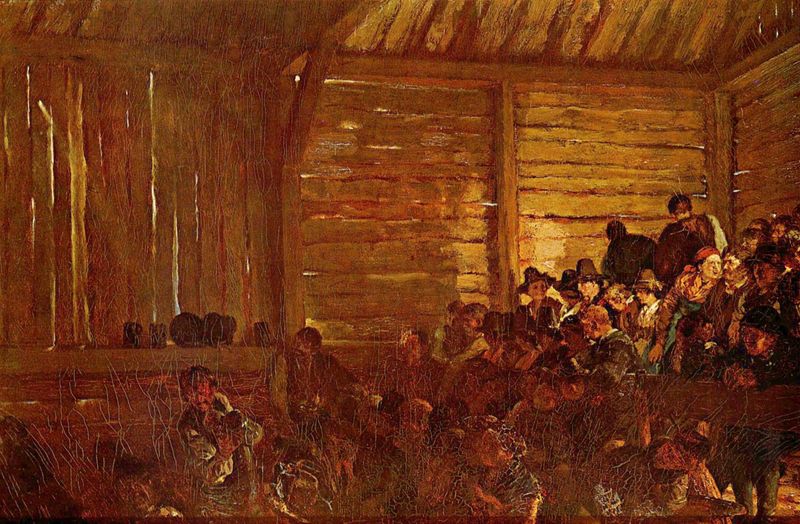
Titel: Bauerntheater in Tirol
Künstler: Adolph Menzel
Standort: Hamburg
Institution: Kunsthalle
Schlagwörter: blau, feuer, gemälde, mann, schatten, frauen, gelb, grün, menschen, ocker, sitzen, abend, braun, femmes, frau, grau, holz, hut, hüte, kleider, köpfe, licht, männer, nacht, raum, schwarz, stroh, weiss, zimmer, dach, haus, rot, tiere, beige, fest, gesellschaft, haube, leute, malerei, menge, versammlung, gelage, gericht, gesichter, hemd, trinken, wand, arm, bildnis, innenraum, porträt, öl, brüstung, hütte, kirche, pastos, sonne, boden, gold, realismus, sitzend, stehend, decke, innen, paar, publikum, theater, bauern, genre, kinder, schuppen, krug, sommer, unterhaltung, jungen, ernte, warm, risse, dorf, latten, rast, amerika, bank, dielen, ölgemälde, querformat, treppe, kopftuch, detail, balken, bohlen, menzel, bretter, ölfarbe, halle, wände, lichtstrahl, zigeuner, scheune, heiss, haufen, brett, viele, volk, bier, treffen, fass, beten, menschenmenge, bänke, tracht, wärme, liebespaar, schein, mensche, holzhütte, geruch, rotbraun, gottesdienst, sonnenstrahlen, chambre, stall, versteck, fässer, adolph, holt, lumière, schafe, bois, streben, holzhaus, strebe, paysan, wirtshaus, stadel, bräunlich, viele menschen, paysans, ritzen, bevölkerung, gemeinschaft, pilger, siedler, beschädigt, bude, spalte, scheine, schafschur, pli, hommes, taverne, baraque, ritze, holzwände, demokratie, foule, hut mann menge pyramide ritze, innne, licht gelb golden braun, schatten menschen stall innen, schräges dach, hoch wand, sonne brett strebe, réunion, urwähler, firness, wand+, assemblée, geholzhütte, estaurierung, restaurirung